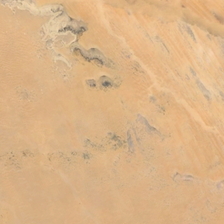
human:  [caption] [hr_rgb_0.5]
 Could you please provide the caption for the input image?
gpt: there is a dry pond on the desert .

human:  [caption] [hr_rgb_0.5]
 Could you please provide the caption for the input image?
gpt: there is a dry pond on the desert .

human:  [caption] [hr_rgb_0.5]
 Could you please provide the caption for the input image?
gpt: some rocks distribute in the desert with some strips .

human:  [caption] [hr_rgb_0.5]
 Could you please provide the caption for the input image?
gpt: there are several dark stains and a light crack in this desert .

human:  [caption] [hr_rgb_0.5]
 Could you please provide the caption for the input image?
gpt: it is a piece of khaki desert .